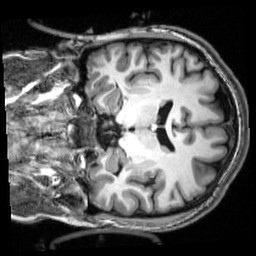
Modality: T1w
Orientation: coronal
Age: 21
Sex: male
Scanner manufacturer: siemens
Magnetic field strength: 3 T
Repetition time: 2.53 s
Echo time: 0.00339 s